Interaction volume radius: 10 \u00c5
Interaction volume height: 15 \u00c5
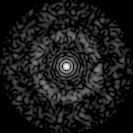
Disorder parameter: 0.8301